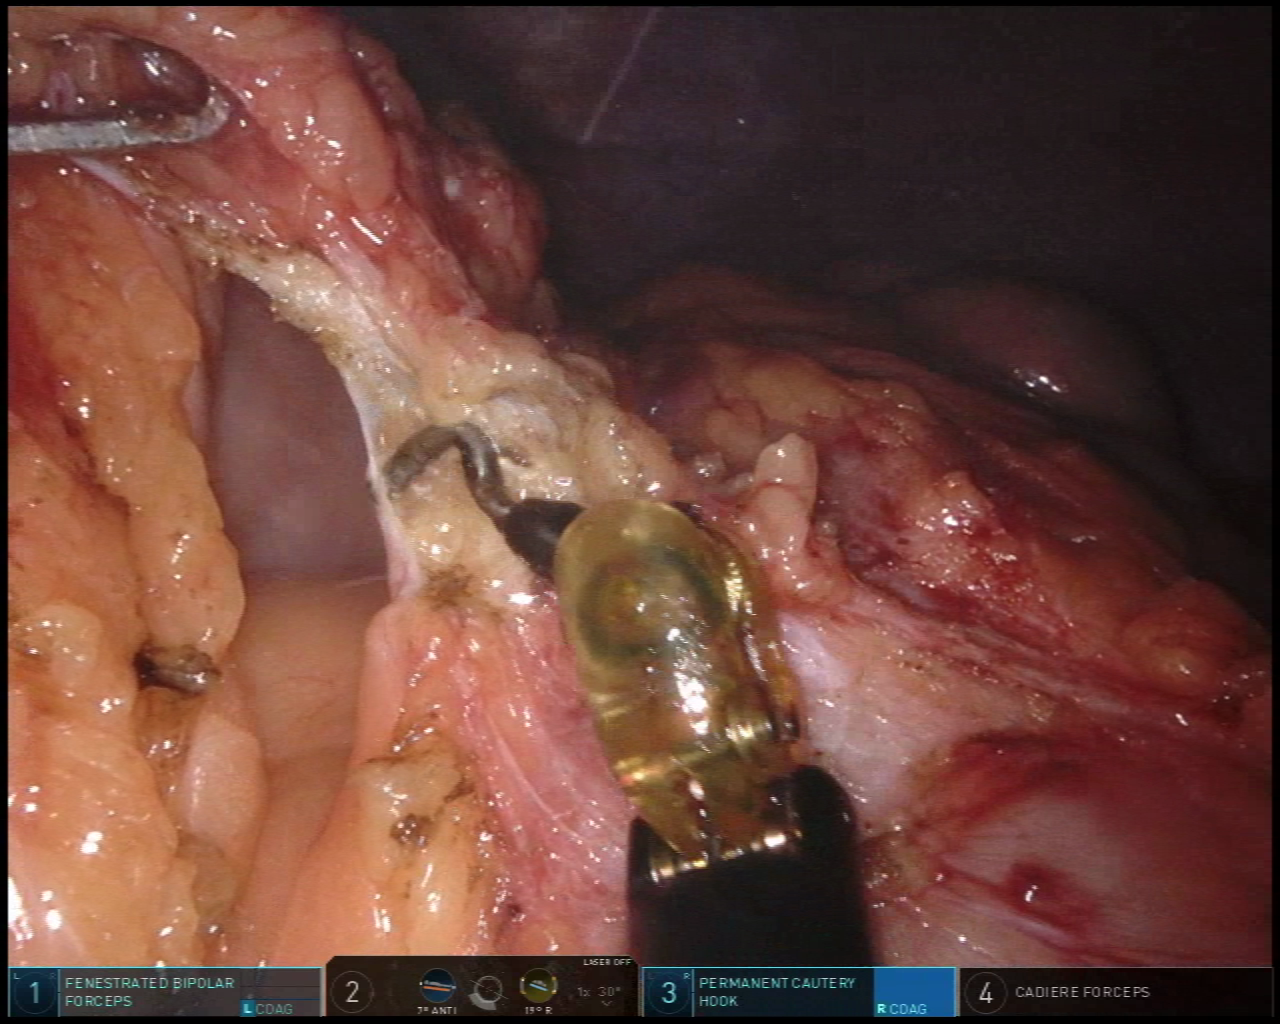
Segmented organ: stomach
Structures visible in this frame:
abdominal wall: yes
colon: yes
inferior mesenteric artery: no
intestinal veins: no
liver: no
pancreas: no
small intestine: no
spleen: no
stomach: yes
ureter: no
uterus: no
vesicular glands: no